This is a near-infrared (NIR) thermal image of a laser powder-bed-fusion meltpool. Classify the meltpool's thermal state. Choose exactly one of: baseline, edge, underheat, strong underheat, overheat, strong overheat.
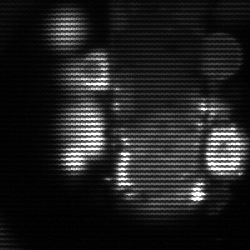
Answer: strong underheat